Field crop: maize
Growth stage: 1
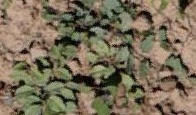
Species: convolvulus